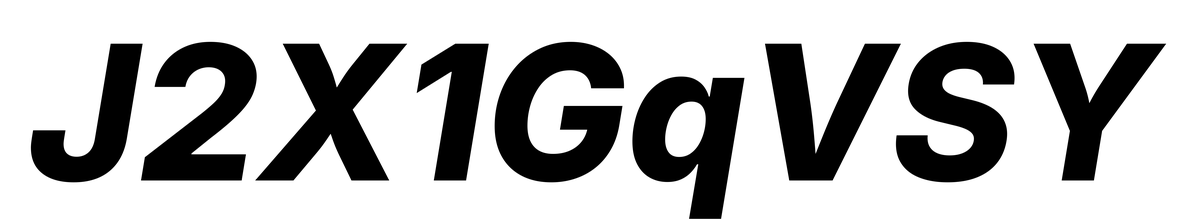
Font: Inter-Italic_ExtraBold_Italic